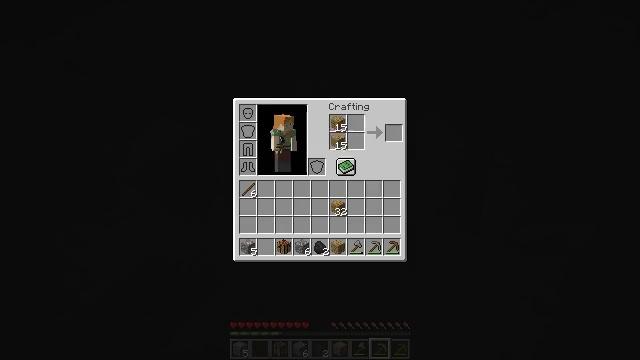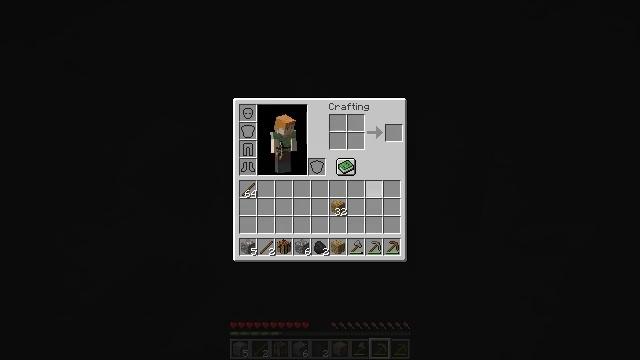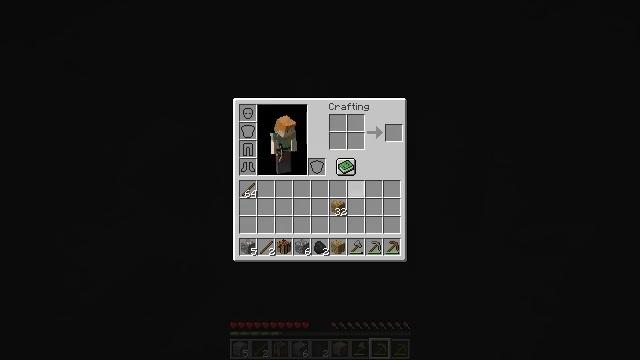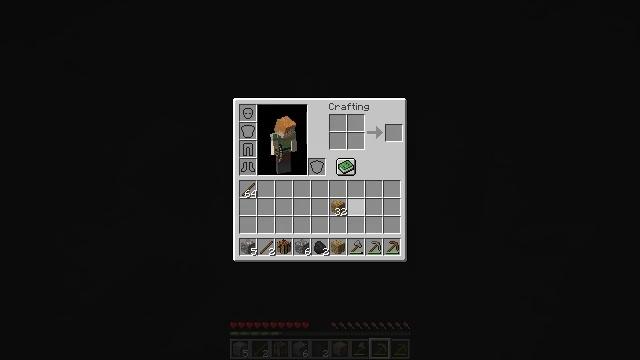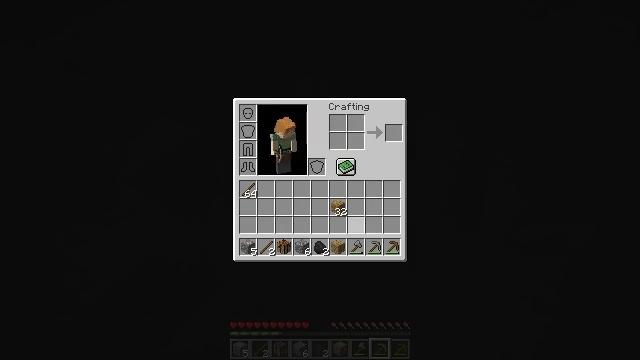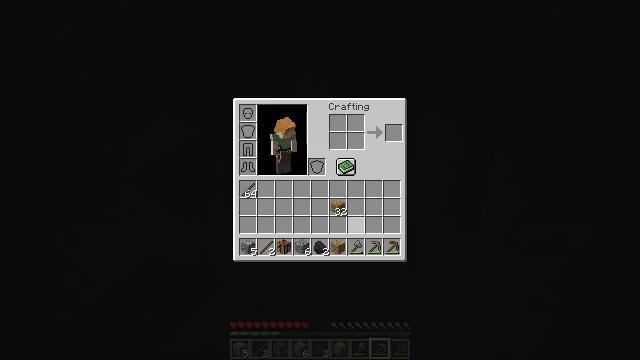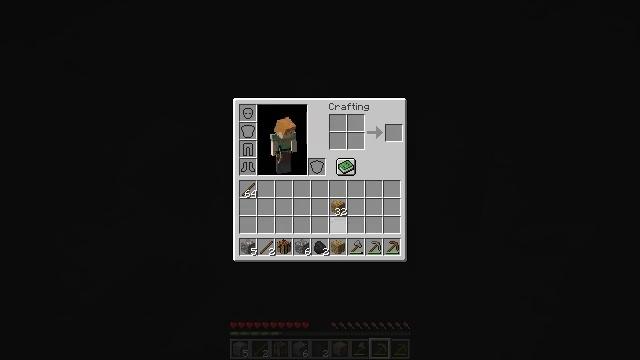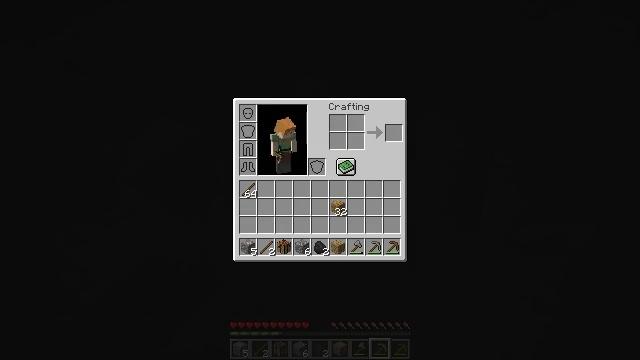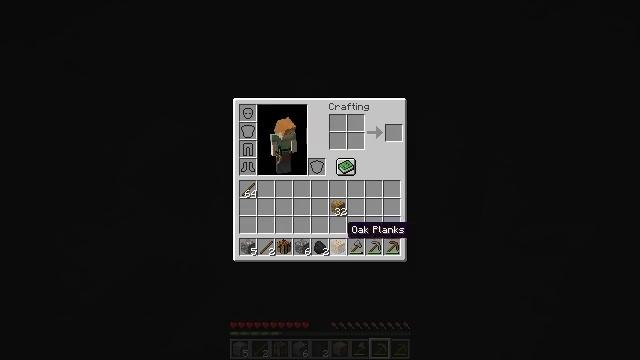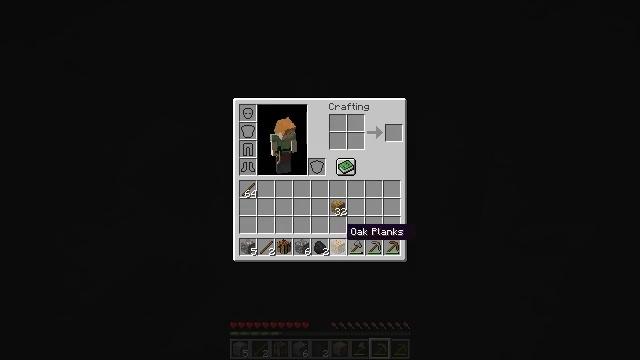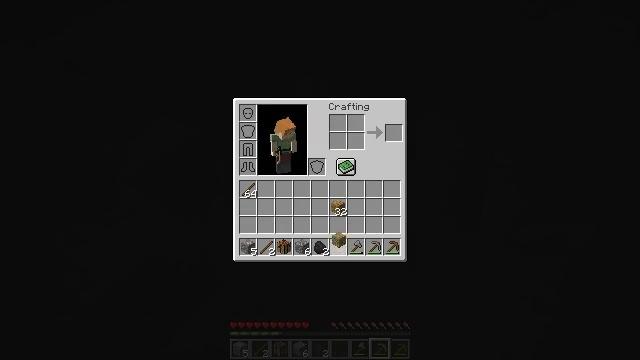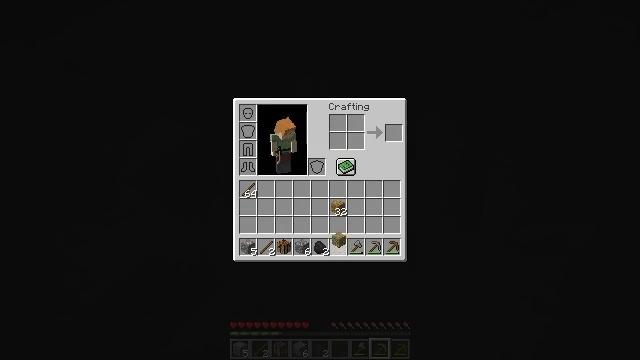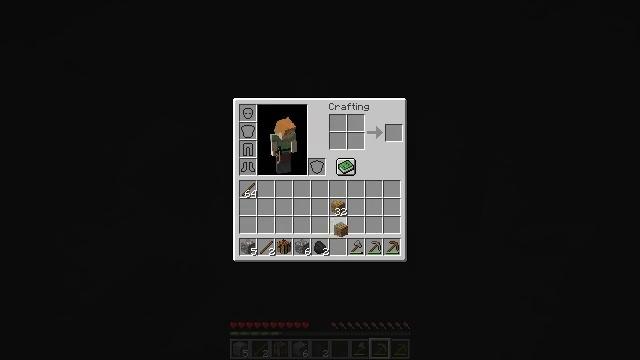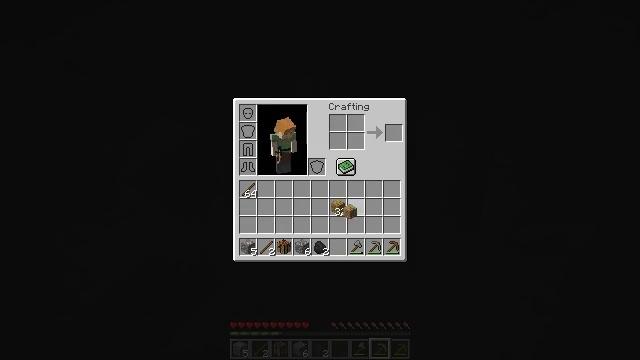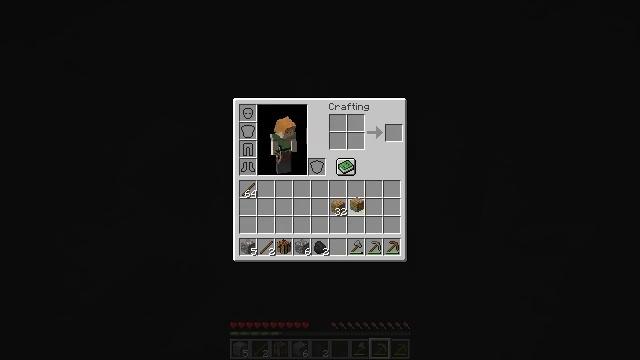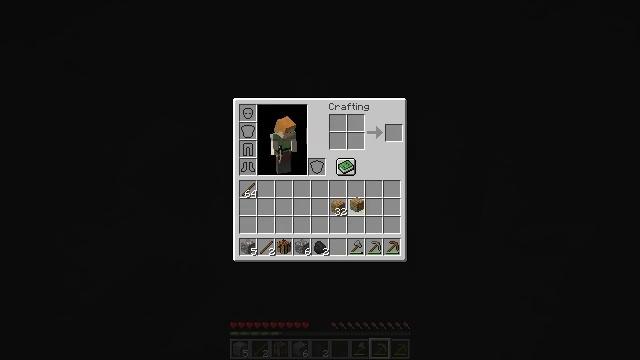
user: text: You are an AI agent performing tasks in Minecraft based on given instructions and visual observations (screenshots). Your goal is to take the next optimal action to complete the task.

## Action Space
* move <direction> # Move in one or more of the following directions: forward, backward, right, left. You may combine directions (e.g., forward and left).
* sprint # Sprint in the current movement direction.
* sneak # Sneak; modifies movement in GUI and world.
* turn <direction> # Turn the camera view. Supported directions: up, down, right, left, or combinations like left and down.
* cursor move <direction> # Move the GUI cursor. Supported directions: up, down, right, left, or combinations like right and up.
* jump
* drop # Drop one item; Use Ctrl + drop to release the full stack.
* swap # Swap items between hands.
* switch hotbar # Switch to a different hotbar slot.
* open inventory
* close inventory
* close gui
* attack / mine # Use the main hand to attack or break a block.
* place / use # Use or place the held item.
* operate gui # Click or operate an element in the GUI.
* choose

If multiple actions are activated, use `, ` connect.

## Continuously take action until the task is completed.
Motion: motion action
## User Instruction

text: Use sticks and coal to craft a torch.
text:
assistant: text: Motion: cursor move left and down, open gui
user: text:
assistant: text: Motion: cursor move down
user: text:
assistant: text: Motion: cursor move down
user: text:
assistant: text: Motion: cursor move down
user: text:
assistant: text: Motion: cursor move down
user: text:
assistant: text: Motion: no_op
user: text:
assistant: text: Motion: no_op
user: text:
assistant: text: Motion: no_op
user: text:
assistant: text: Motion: no_op
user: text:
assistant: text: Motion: operate gui
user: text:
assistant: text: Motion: operate gui
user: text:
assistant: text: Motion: cursor move up
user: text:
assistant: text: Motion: cursor move right and up
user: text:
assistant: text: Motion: cursor move right and up
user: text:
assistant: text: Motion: operate gui
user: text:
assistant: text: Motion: operate gui
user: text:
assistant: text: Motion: operate gui
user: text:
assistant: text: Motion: no_op
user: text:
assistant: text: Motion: cursor move left
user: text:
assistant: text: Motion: cursor move left
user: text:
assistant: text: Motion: cursor move left
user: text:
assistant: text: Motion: cursor move left
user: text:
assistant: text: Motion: cursor move down
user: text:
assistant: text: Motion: no_op
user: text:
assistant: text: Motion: no_op
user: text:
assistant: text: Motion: no_op
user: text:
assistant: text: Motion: cursor move left
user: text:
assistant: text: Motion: no_op
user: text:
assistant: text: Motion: cursor move up
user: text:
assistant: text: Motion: no_op